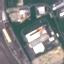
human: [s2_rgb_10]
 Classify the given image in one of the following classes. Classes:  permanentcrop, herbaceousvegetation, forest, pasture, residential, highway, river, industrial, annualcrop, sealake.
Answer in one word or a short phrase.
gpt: Industrial